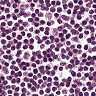
Metastatic tissue present: no